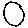
Label: circle